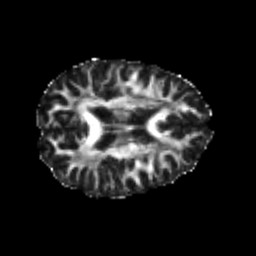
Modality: FA
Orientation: axial
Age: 26
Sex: female
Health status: healthy
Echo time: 0.074 s